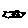
Label: fish